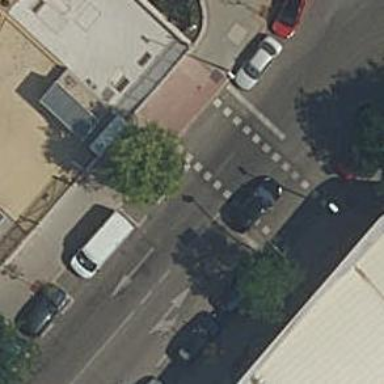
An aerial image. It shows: Road with traffic signals.